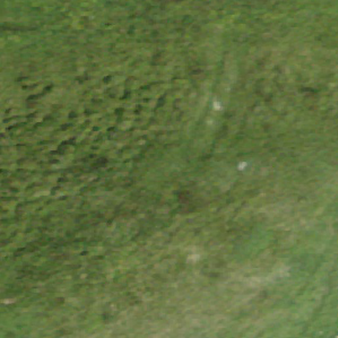
Label: other